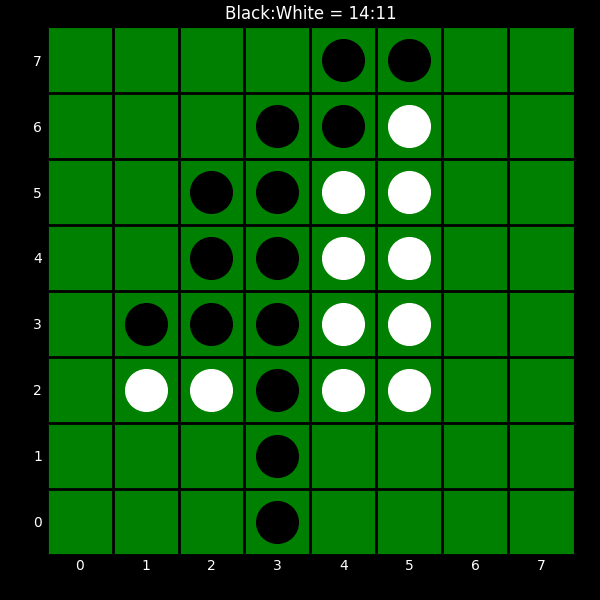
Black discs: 14
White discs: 11